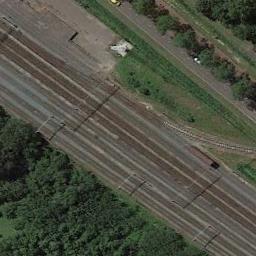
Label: railway